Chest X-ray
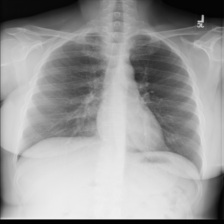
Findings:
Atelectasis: negative
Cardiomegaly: negative
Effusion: negative
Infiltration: negative
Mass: negative
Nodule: negative
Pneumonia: negative
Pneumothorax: negative
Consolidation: negative
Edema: negative
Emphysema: negative
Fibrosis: negative
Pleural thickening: negative
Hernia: negative